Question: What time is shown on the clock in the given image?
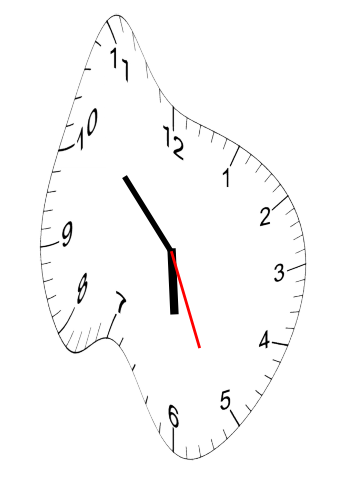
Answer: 05:52:26